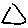
Label: triangle